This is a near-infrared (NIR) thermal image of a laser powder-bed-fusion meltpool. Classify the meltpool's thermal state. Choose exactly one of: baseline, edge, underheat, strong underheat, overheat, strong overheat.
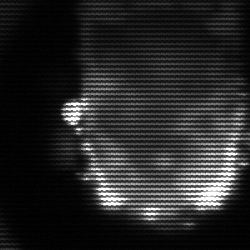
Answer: baseline